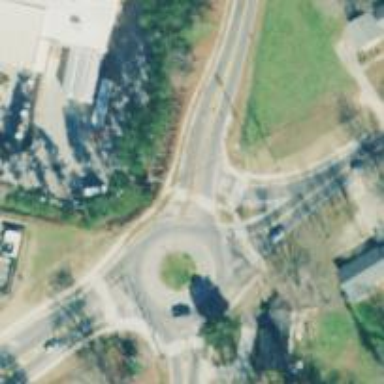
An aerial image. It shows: Traffic island located on footway.